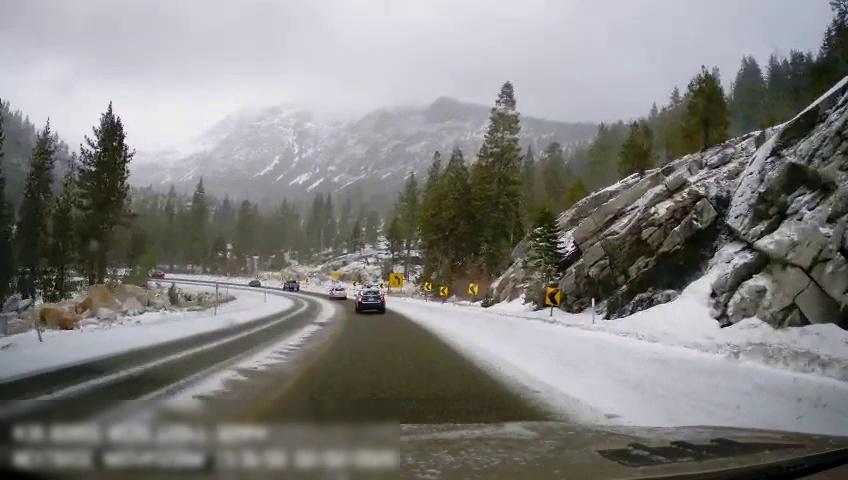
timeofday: Day
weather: Snowy
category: Drivable Space
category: Vehicles | Car
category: Vehicles | Truck
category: Vehicles | Car
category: Lanes | Current Lane
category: Traffic | Signs
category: Traffic | Signs
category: Traffic | Signs